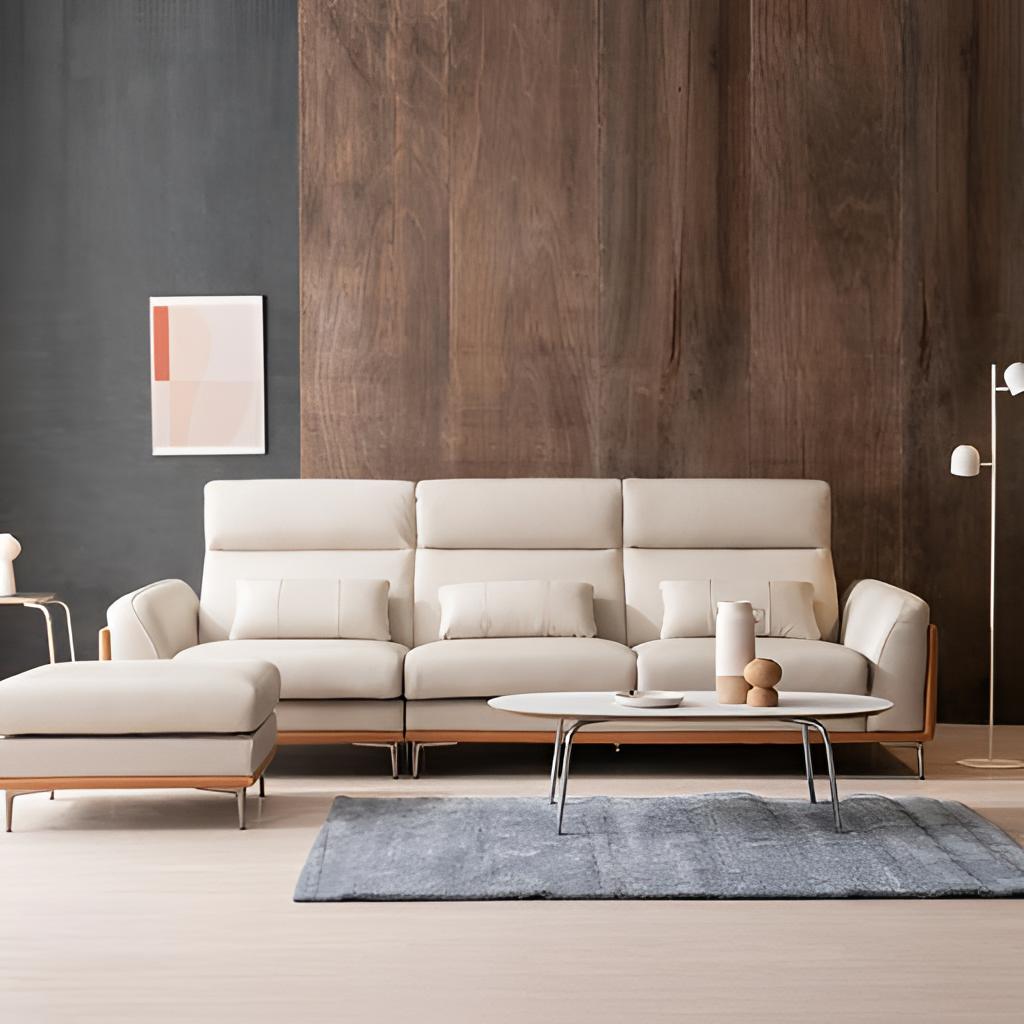
living room, leather sofa, wood panel wallpaper, with vertical two tone pattern, beige wood flooring, with plank pattern, modern